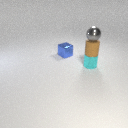
small blue metal cube to the left of small cyan metal cylinder